Question: I am having trouble finding the syntax for replacing a string value in a data frame column with NA in r language. The whole column is made up of 1s and 0s, but because of these 2 string outlier values, the whole column is registering as character rather than numeric.
I want to convert these outlier strings to NAs, and then the whole column to numeric.
Here is the output from the frequency table column

I have downloaded the recode() tool from the package car, but I can't make it work with the character value.
Let me know if anyone can help!
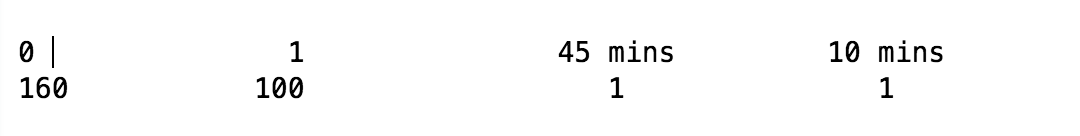
Answer: Given a vector 'x'
'''
x <- c(1, 0, "45 mins", "10 mins")
x
#[1] "1" "0" "45 mins" "10 mins"
'''
you can do
'''
as.numeric(x)
#[1] 1 0 NA NA
# Warning message:
# NAs introduced by coercion
'''
So try
'''
dataframe$column <- as.numeric(dataframe$column)
'''